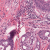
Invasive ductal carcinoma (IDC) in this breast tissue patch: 1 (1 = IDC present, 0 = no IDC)